Interaction volume radius: 10 \u00c5
Interaction volume height: 15 \u00c5
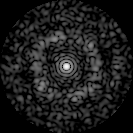
Disorder parameter: 0.761